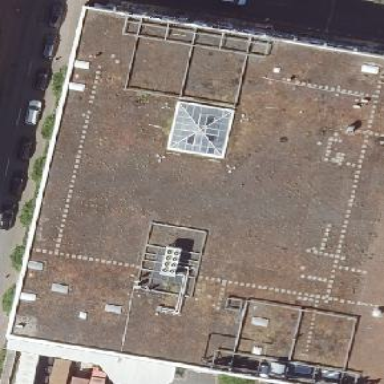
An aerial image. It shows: Flat roof retail building.